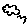
Label: cloud